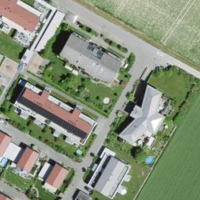
EUNIS habitat code: 55
Species observed at this site:
Stictocephala bisonia
Fagopyrum esculentum